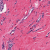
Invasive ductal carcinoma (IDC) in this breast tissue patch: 0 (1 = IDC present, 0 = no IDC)